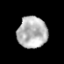
Tissue: prostate
Cell type: Myeloid cells
Senescence score: 0.3463
Nuclear area (px): 907
Mean DAPI intensity: 182.58